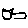
Label: cat